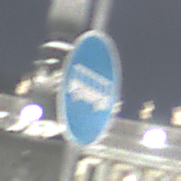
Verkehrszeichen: Busssonderstreifen
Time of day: Night
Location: Outdoor (Urban)
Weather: PartlyCloudy
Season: NotSpecified
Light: Artificial